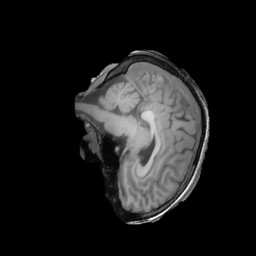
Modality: T1w
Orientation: sagittal
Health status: ill
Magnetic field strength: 3 T